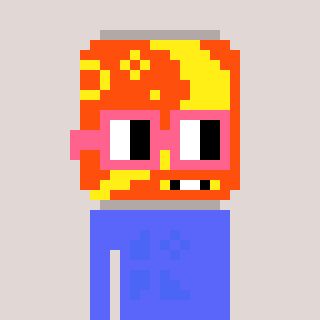
a pixel art character with square pink glasses, a pop-shaped head and a purple-colored body on a warm background